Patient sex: M
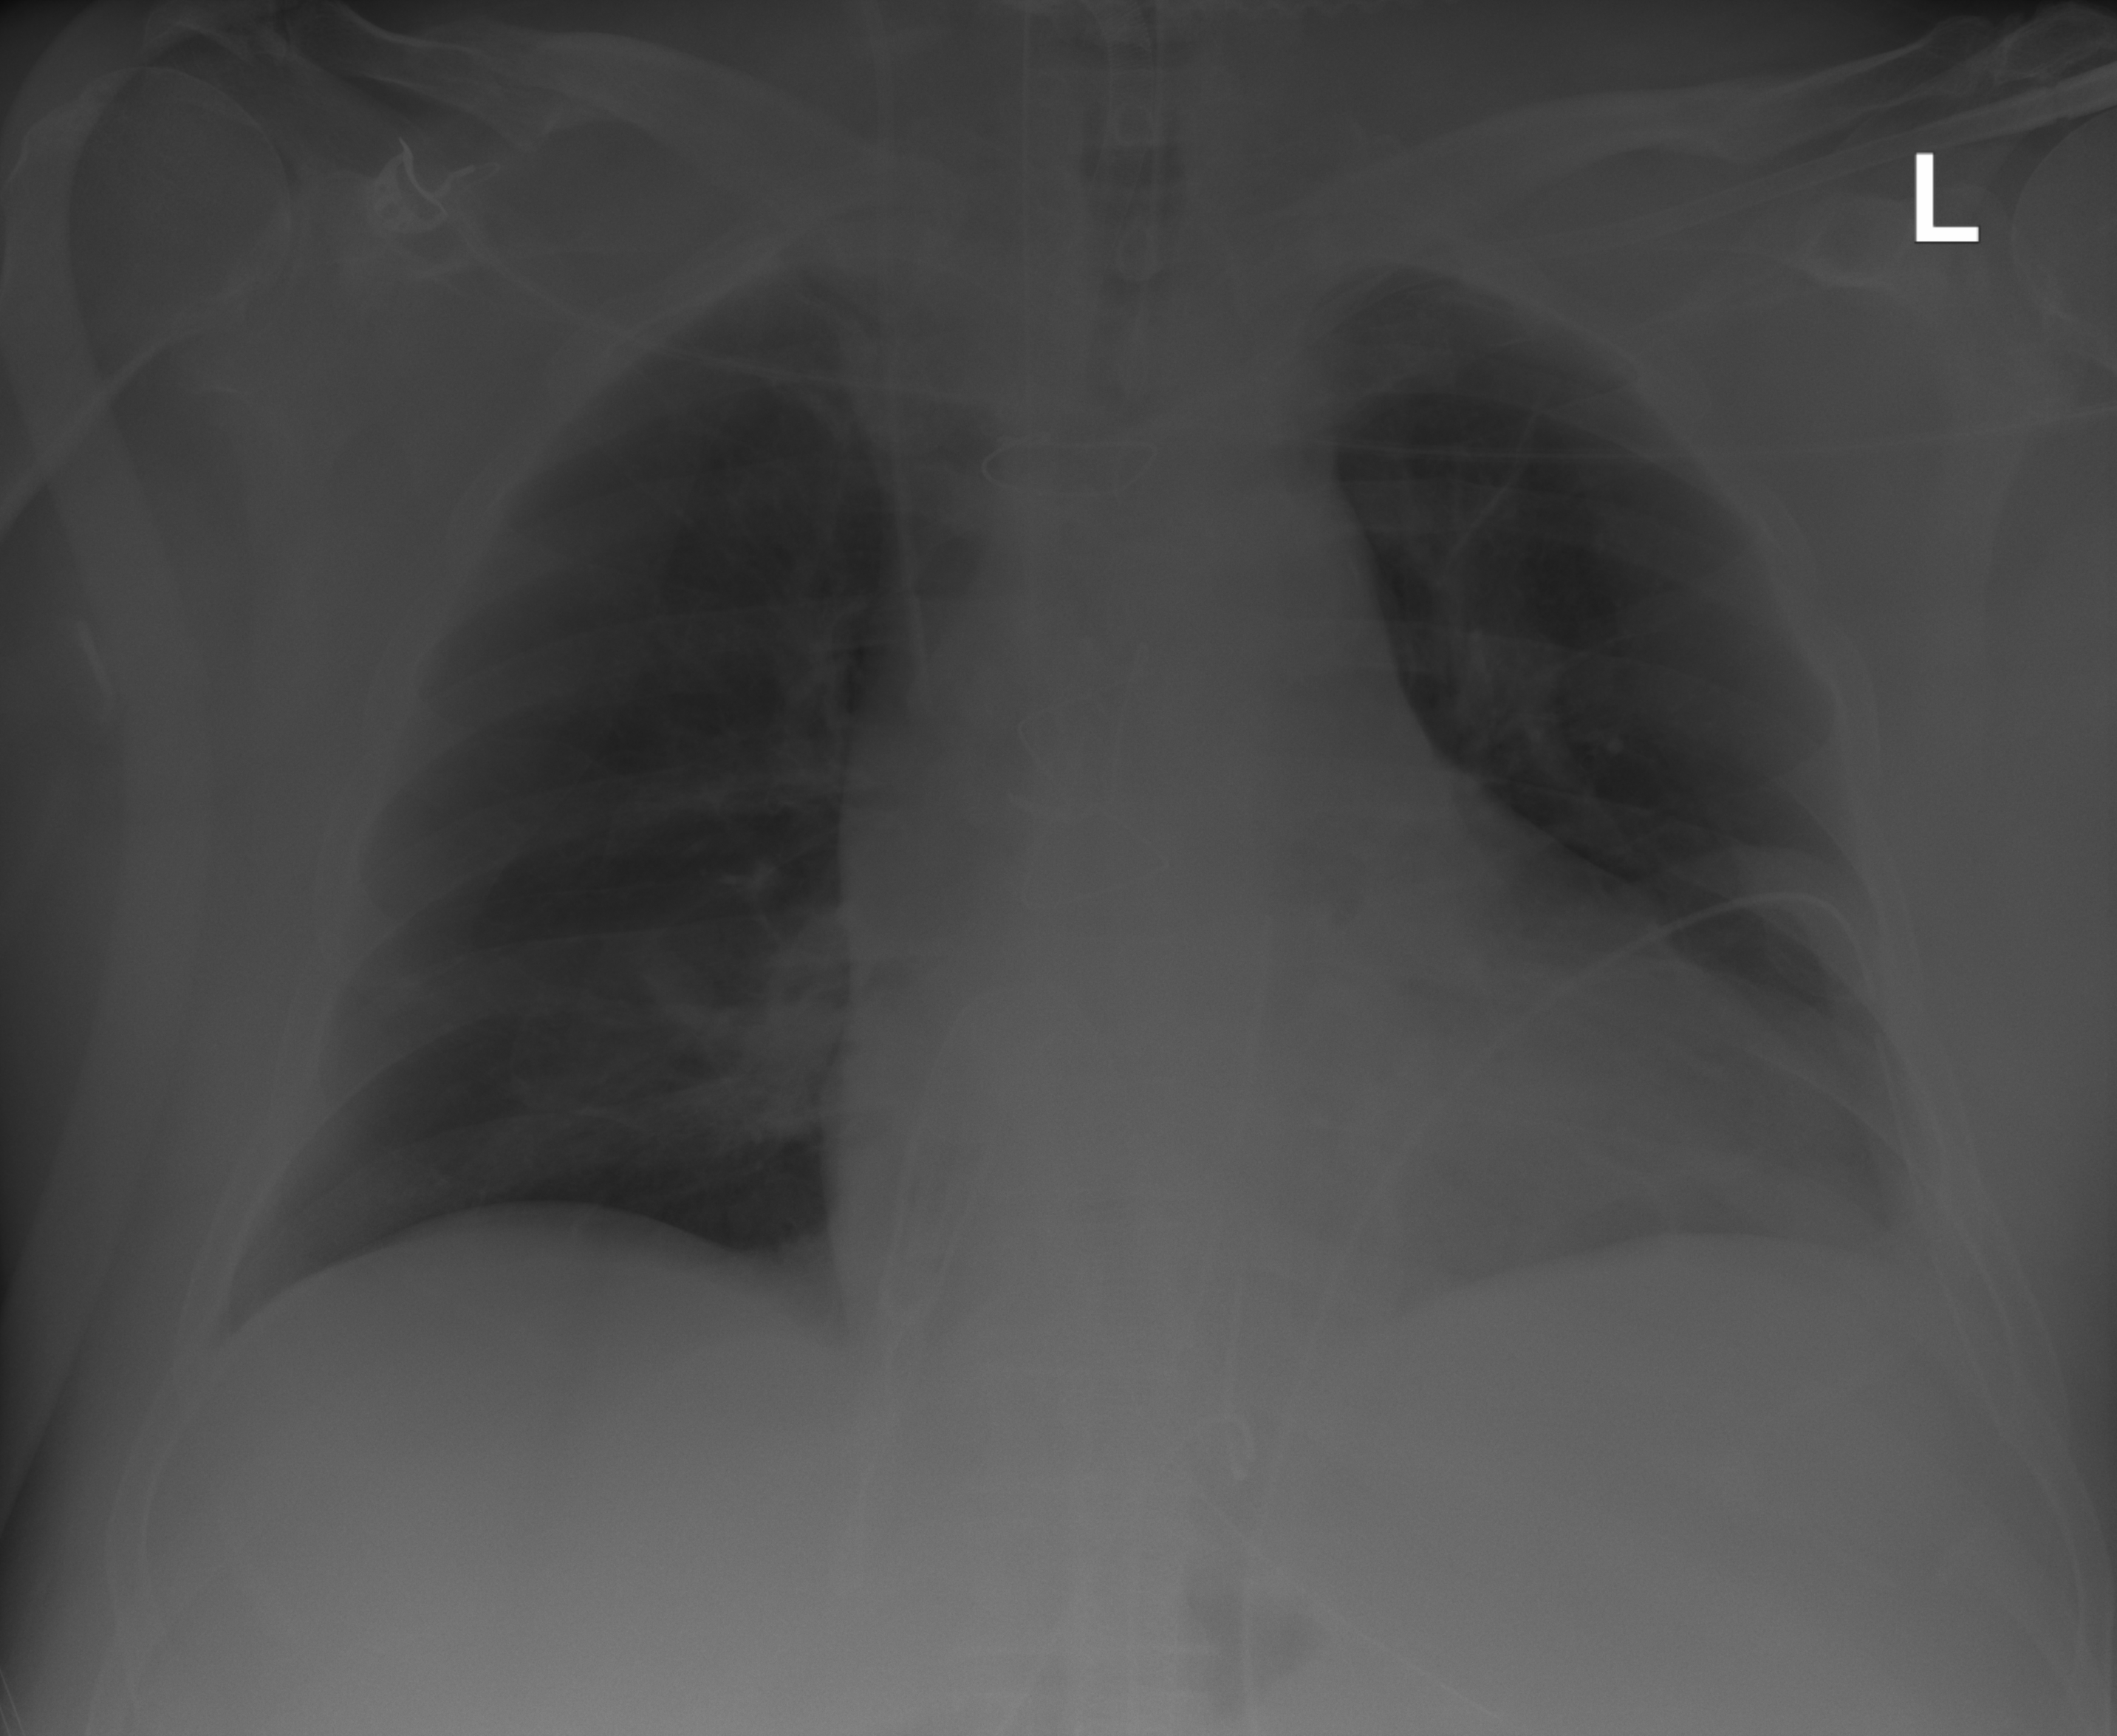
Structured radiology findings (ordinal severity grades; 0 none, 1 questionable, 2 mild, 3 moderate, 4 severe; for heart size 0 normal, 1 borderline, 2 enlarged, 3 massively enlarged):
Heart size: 2
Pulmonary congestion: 0
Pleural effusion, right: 0
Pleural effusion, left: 1
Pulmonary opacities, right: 0
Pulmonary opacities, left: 0
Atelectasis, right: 0
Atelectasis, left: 2